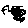
Label: flower